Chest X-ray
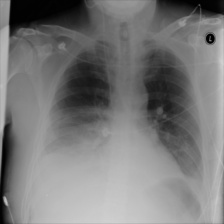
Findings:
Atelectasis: negative
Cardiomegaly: negative
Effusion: positive
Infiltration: negative
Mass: negative
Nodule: negative
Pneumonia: negative
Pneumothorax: negative
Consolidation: positive
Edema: negative
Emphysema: negative
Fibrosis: negative
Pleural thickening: negative
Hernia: negative